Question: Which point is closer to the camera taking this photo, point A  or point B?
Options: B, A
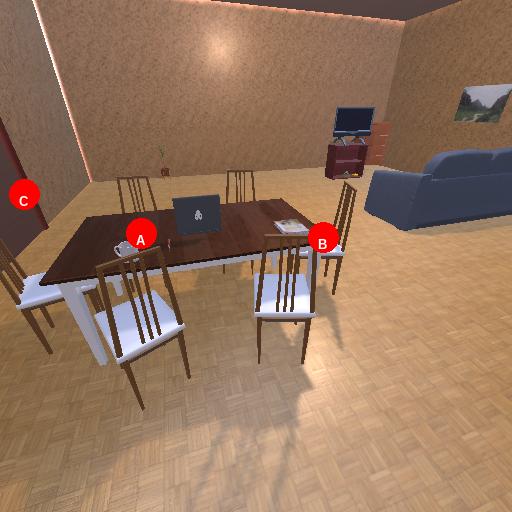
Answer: B